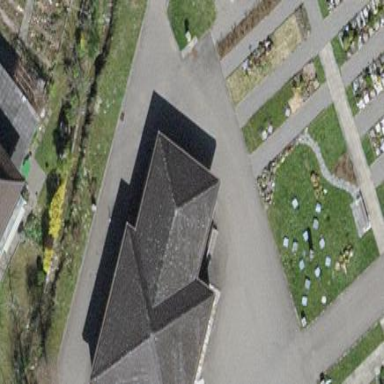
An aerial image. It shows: Building that is place of worship.